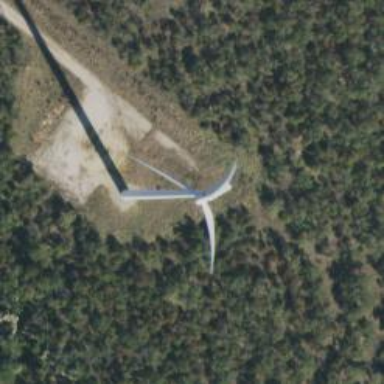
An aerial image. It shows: Wind turbine generator that utilizes wind as its source for generating electricity. It is of the horizontal axis type.